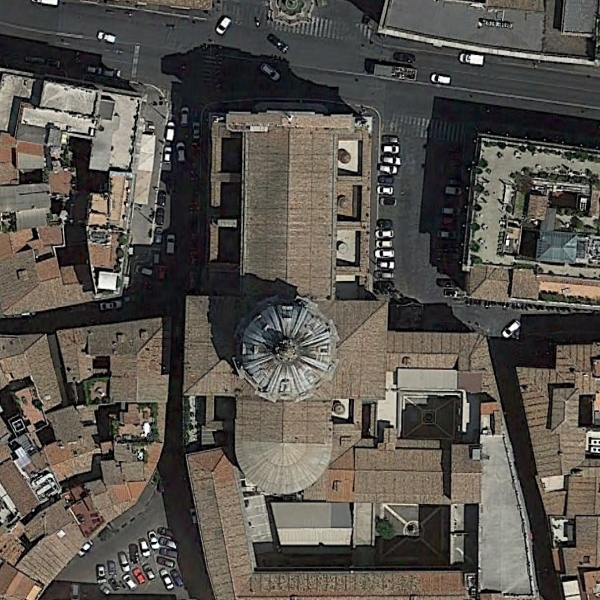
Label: Church